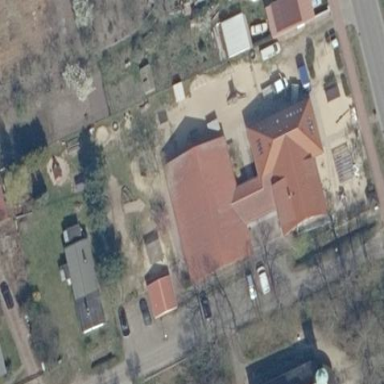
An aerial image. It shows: Kindergarten.